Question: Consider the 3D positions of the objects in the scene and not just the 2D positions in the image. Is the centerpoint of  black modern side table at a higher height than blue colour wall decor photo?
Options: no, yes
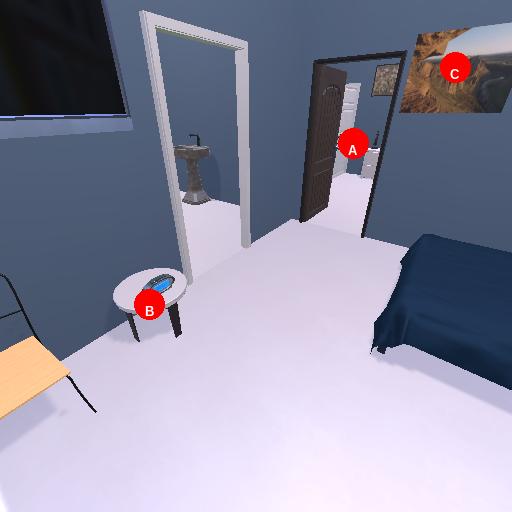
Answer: no